Aerial crown-view tile of a tropical tree (Barro Colorado Island, Panama), acquired 20240716:
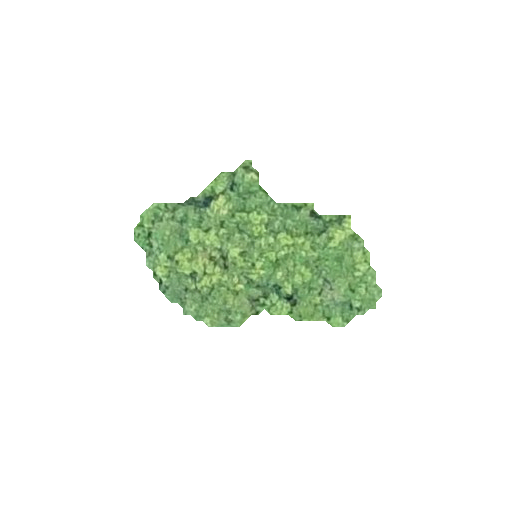
Species: Prioria copaifera
GBIF accepted scientific name: Prioria copaifera
Crown area: 40.874 m²